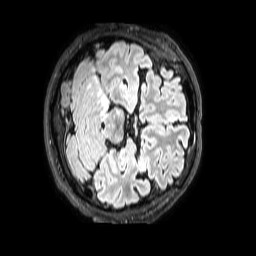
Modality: FLAIR
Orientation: axial
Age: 56
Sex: male
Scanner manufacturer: philips
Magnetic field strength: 3 T
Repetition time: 4.8 s
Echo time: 0.2795 s